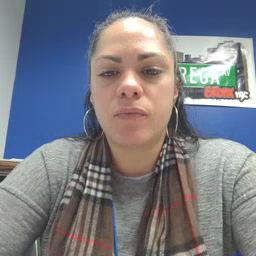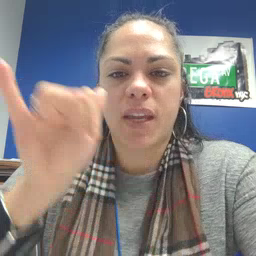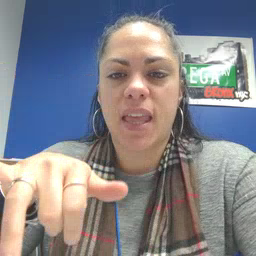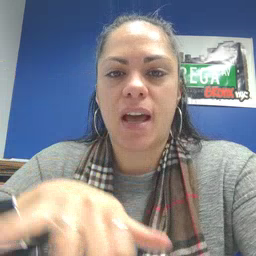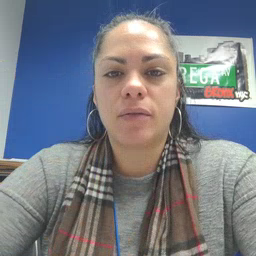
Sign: that